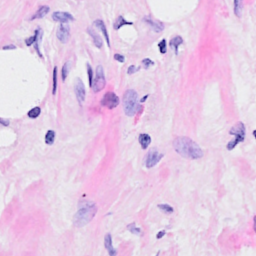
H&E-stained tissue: Breast